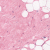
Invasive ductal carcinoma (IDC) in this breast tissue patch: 0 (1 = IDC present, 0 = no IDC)